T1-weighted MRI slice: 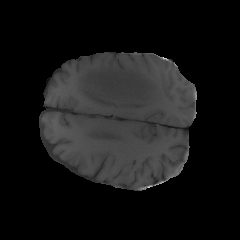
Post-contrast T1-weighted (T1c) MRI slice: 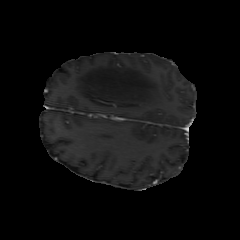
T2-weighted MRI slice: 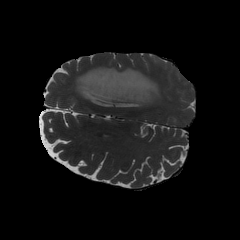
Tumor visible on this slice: yes